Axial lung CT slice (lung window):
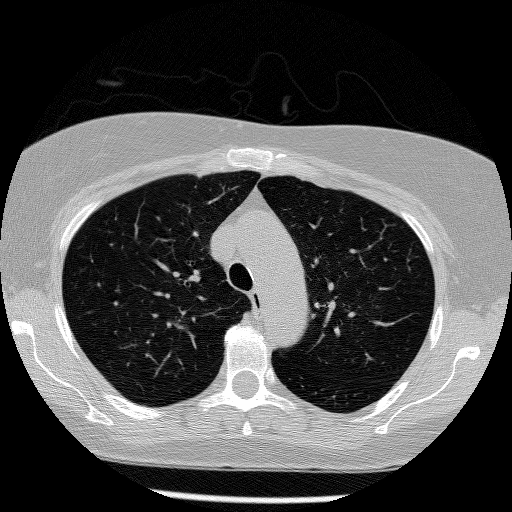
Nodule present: no